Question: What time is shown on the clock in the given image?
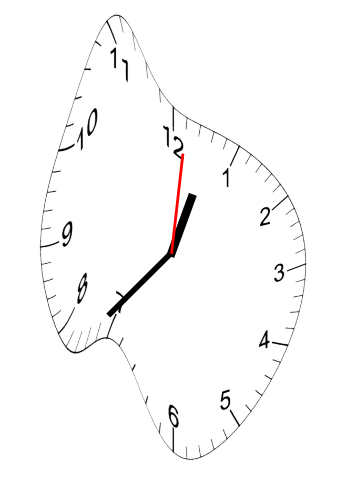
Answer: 12:37:01